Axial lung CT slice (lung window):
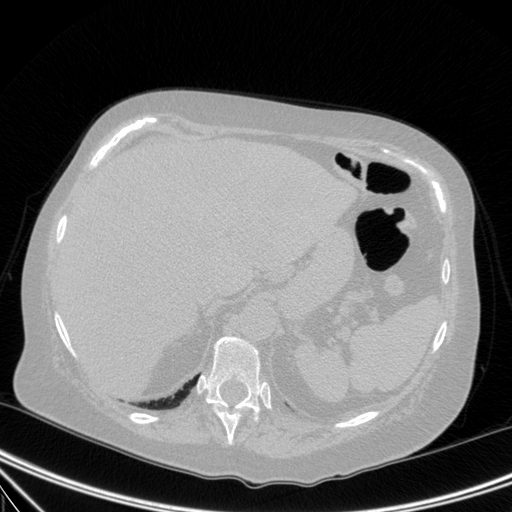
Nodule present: no